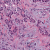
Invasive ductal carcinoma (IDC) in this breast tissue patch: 1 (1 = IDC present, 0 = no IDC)